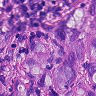
Metastatic tissue present: yes